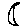
Label: moon